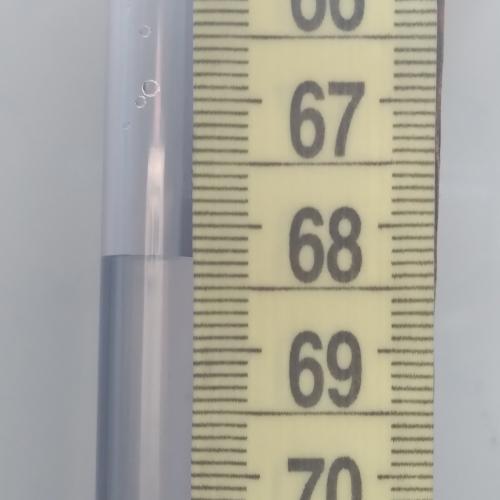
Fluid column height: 68.3 cm